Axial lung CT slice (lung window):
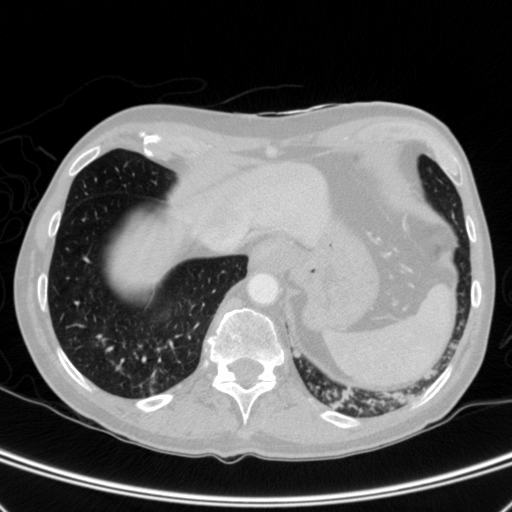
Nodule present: no